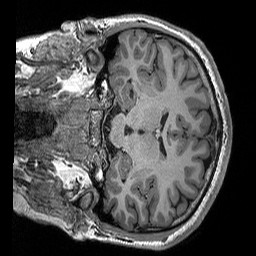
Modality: T1w
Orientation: coronal
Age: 25
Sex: male
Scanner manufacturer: siemens
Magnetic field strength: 3 T
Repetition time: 2.3 s
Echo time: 0.00298 s